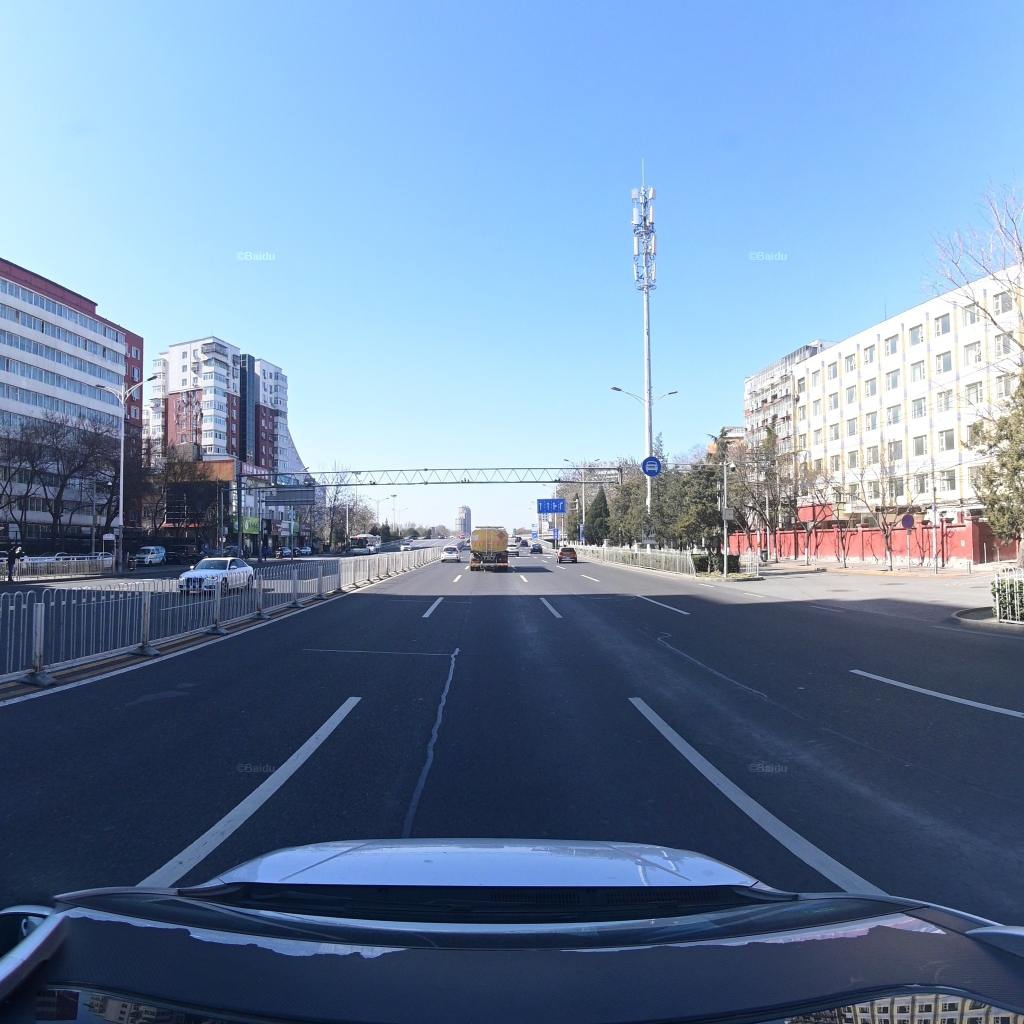
Region: Fengtai
Road damage annotations: transverse patch, longitudinal patch, longitudinal patch